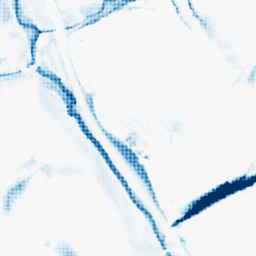
Category: morphological
Decomposition family: morphological_diamond
Decomposition parameters: operation: closing
radius: 15
Upsampling method: sinc_hamming
Upsampling parameters: scale: 4
kernel_size: 4
Upsampling scale: 4